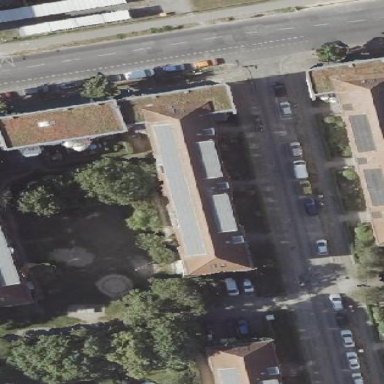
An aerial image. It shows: Hipped roof on apartment building.